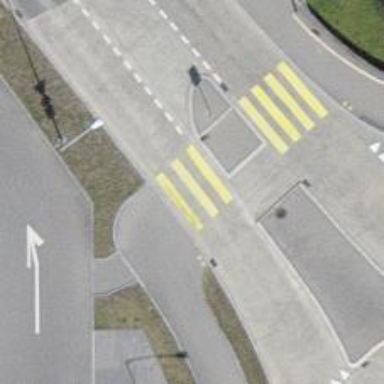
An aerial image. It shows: Uncontrolled zebra crossing with notable zebra markings.